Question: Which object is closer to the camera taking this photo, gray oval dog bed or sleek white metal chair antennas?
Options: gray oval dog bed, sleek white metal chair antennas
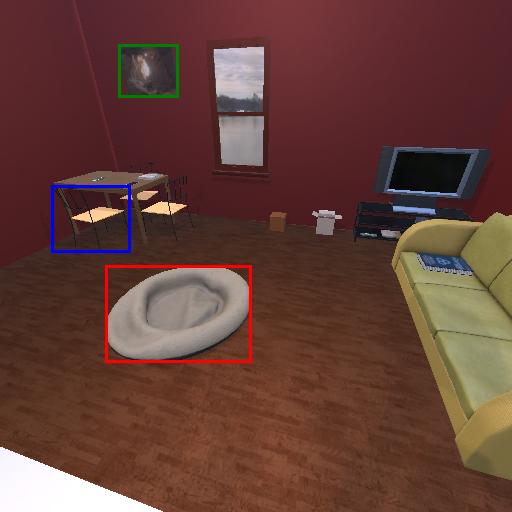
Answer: gray oval dog bed